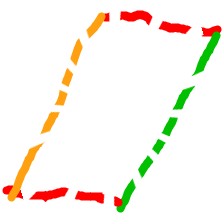
Shape: parallelogram